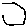
Label: hexagon